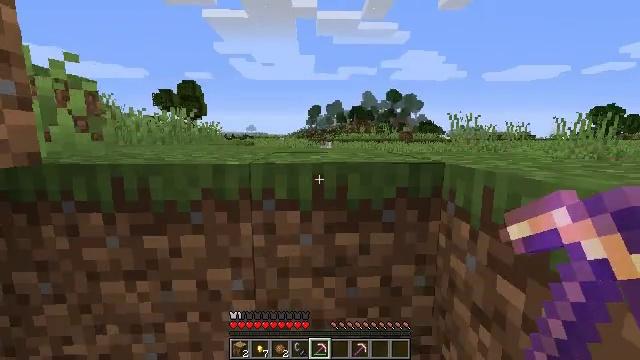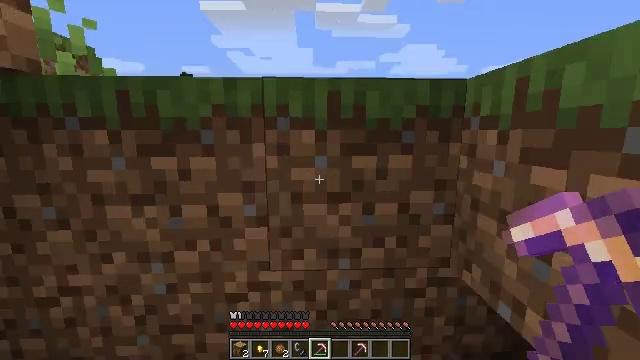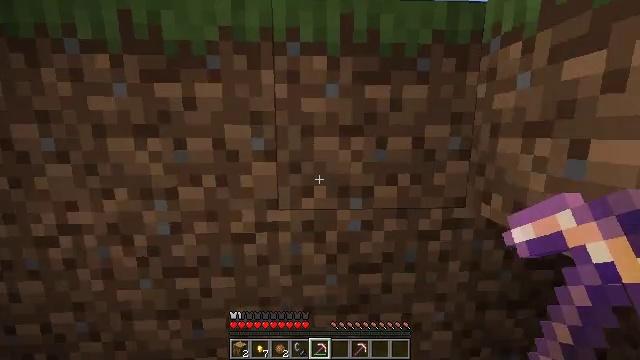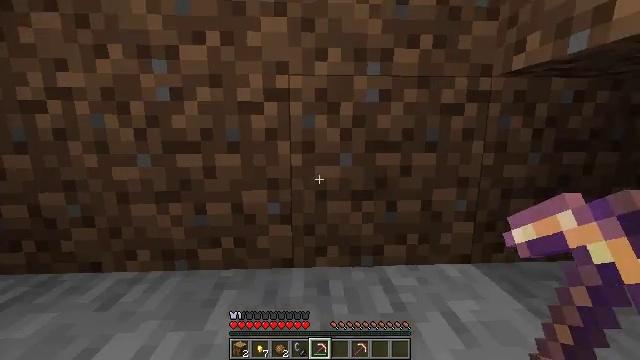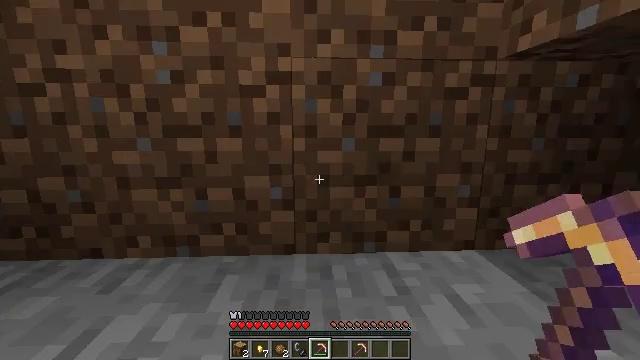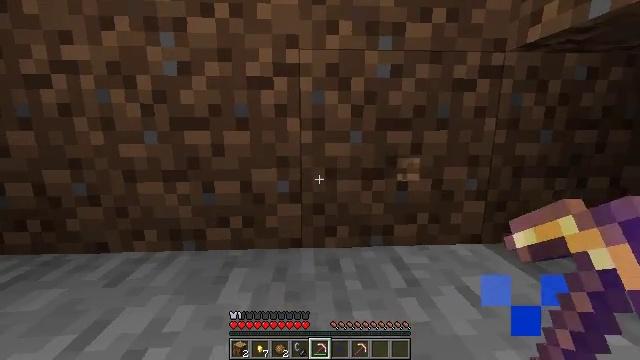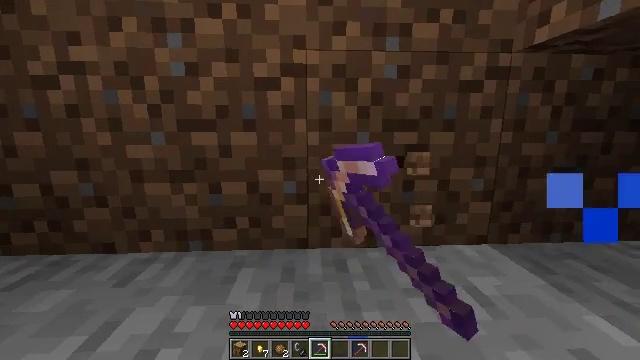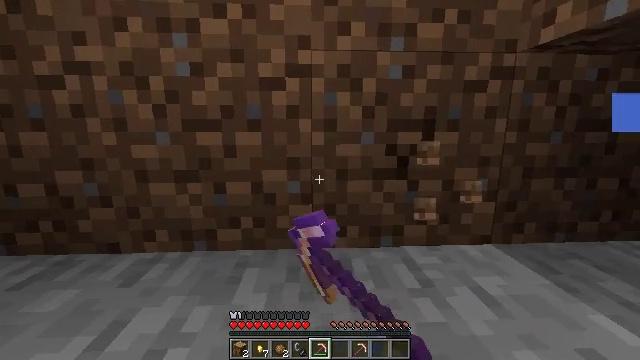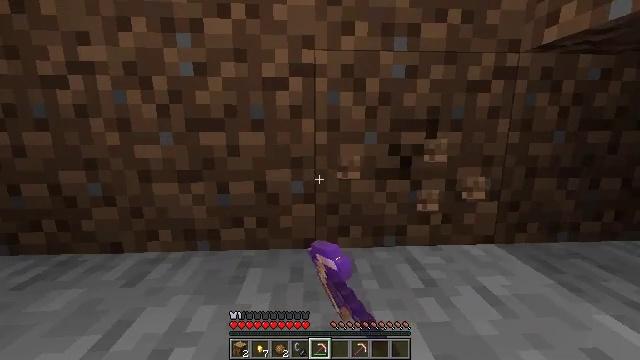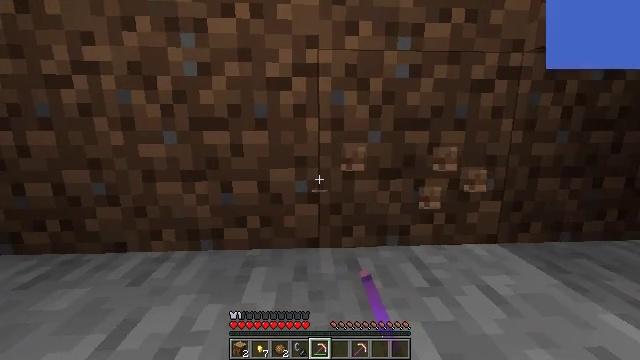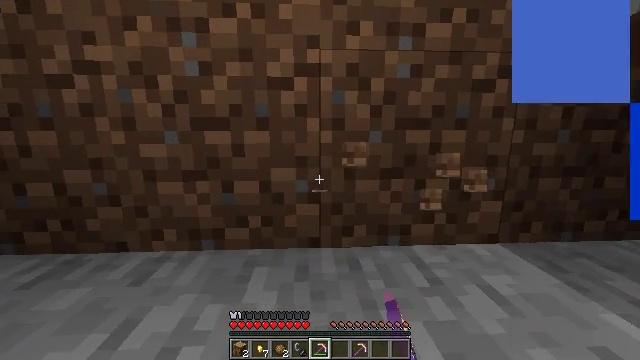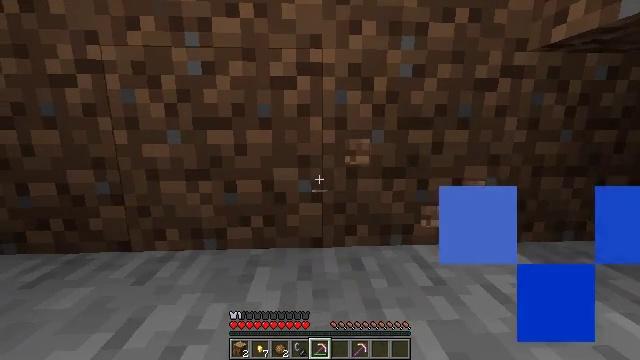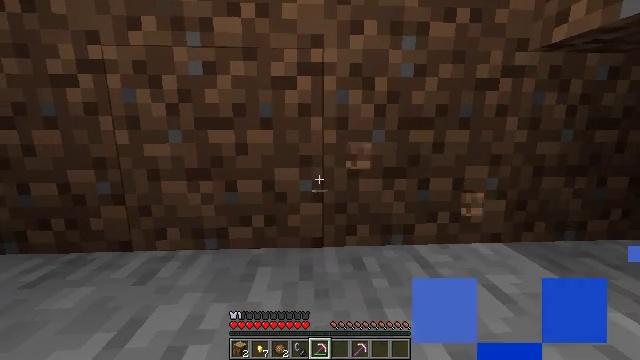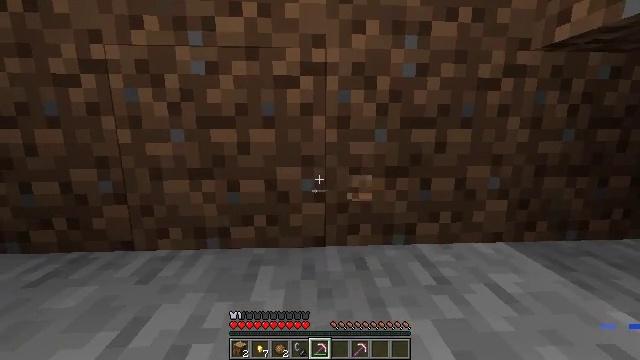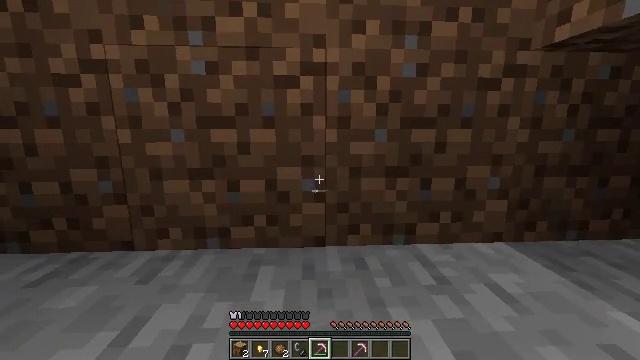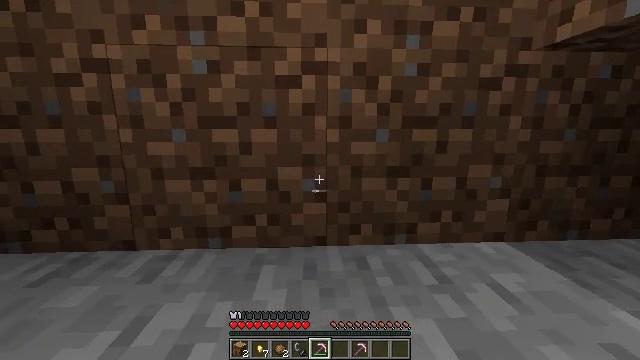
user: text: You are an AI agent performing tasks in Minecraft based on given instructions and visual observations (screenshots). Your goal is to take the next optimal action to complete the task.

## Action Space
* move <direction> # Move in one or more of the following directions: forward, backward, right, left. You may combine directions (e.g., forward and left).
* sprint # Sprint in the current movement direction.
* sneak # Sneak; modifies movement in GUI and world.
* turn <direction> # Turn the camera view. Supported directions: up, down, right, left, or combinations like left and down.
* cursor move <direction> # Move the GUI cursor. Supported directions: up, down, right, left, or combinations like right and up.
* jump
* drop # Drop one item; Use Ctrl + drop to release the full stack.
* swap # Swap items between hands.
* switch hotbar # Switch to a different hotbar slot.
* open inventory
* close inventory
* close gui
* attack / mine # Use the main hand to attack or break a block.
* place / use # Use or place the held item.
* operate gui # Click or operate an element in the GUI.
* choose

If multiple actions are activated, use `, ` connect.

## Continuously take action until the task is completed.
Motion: motion action
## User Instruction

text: Dig up the grass block for dirt.
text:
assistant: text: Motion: turn down
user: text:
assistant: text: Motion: no_op
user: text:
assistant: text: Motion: no_op
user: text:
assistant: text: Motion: no_op
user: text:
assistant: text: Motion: attack / mine
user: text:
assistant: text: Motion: attack / mine
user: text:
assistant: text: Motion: attack / mine
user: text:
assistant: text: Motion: attack / mine
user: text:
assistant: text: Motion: no_op
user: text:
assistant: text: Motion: no_op
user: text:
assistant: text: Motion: no_op
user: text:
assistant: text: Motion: no_op
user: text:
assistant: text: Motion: no_op
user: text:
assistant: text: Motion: no_op
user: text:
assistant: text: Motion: no_op
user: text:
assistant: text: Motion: jump
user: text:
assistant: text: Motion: jump
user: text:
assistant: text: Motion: move forward, jump
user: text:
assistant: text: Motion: move forward, turn right, jump
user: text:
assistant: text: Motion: move forward, turn right, jump
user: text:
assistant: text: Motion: move forward, turn right, jump
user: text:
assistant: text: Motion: no_op
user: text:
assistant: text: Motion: turn up
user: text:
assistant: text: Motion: no_op
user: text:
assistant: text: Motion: no_op
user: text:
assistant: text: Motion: no_op
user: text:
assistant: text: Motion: no_op
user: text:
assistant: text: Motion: attack / mine
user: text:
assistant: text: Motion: attack / mine
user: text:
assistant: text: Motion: attack / mine